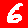
Digit: 6